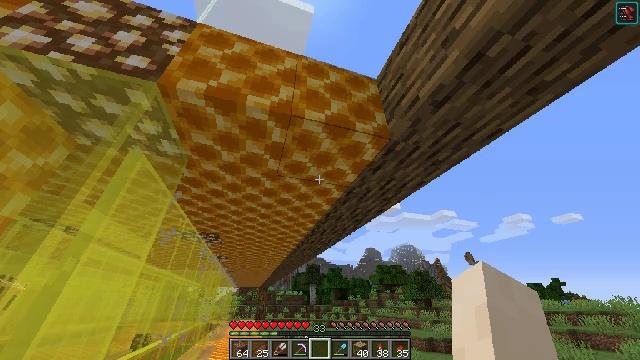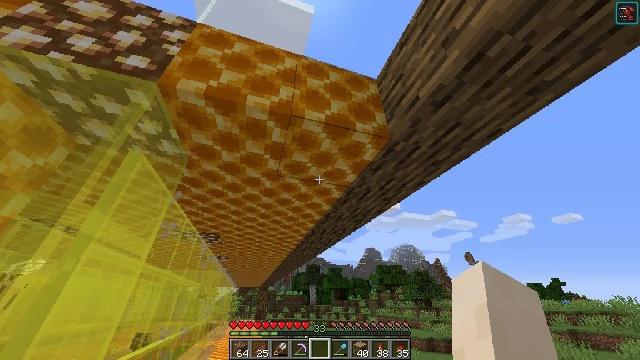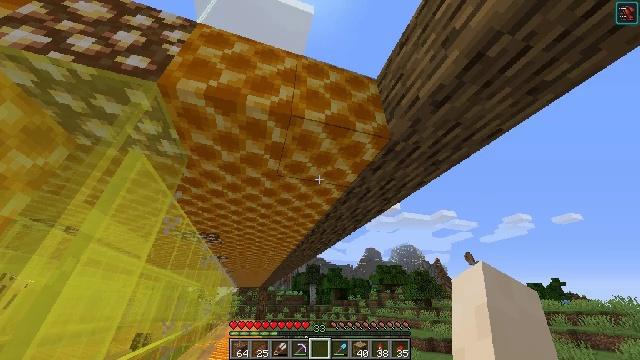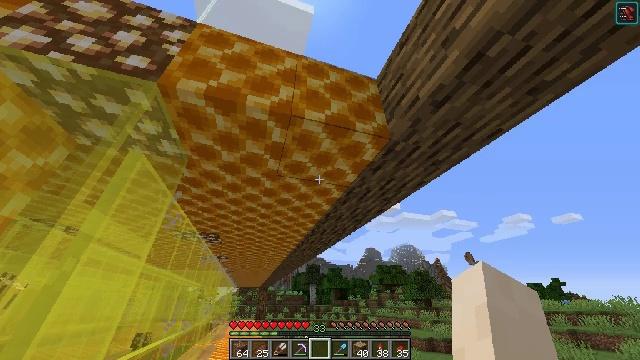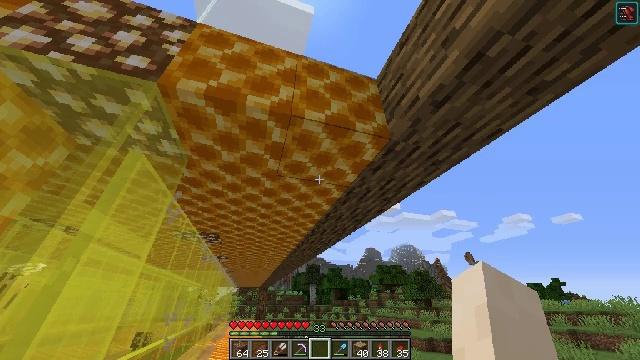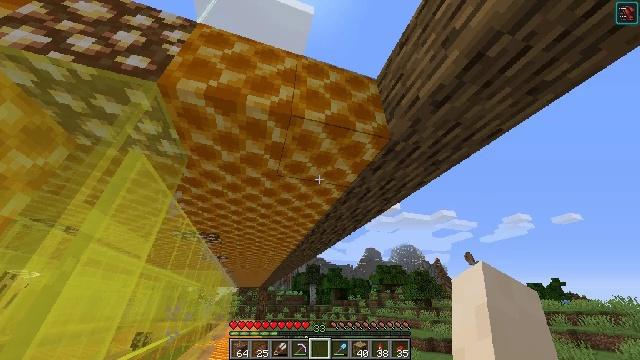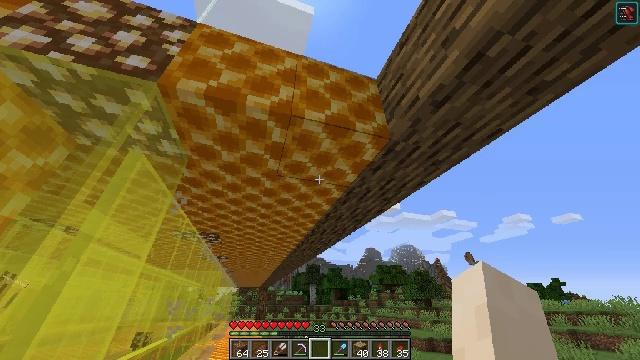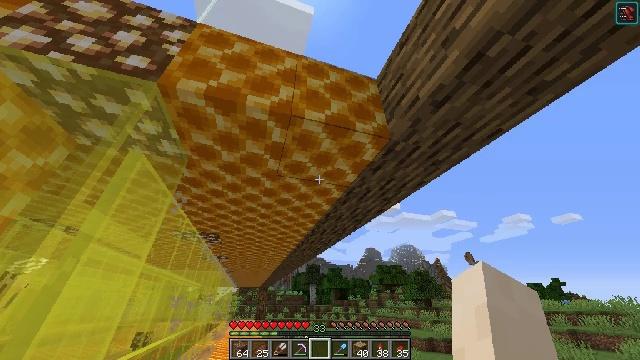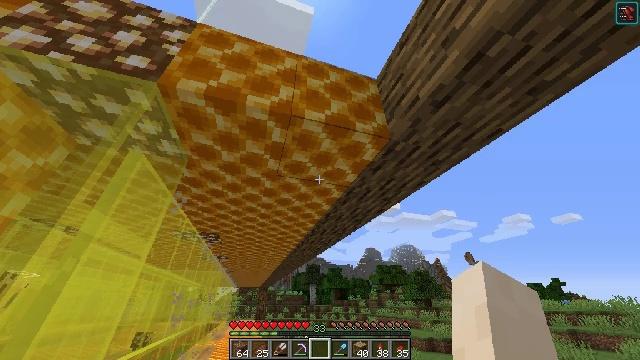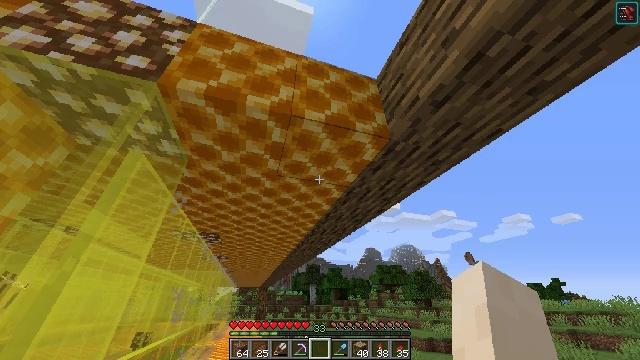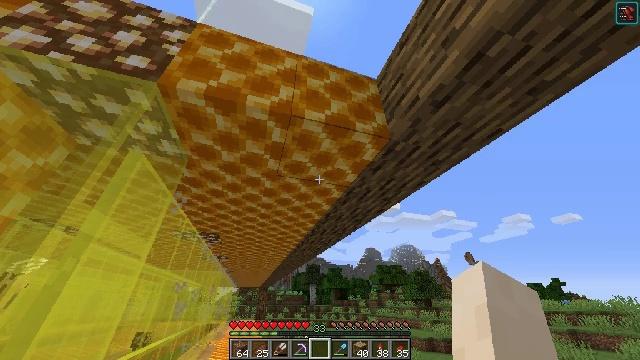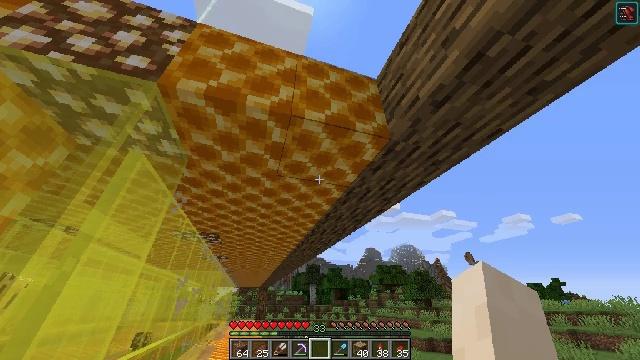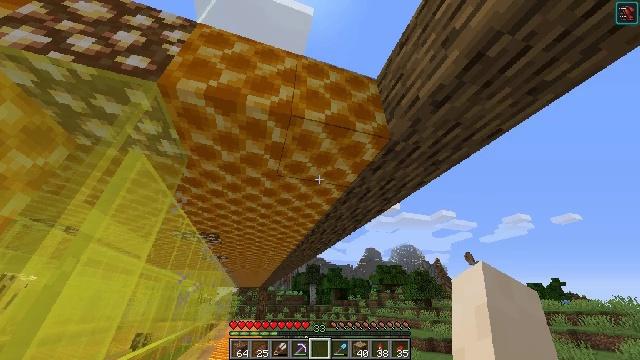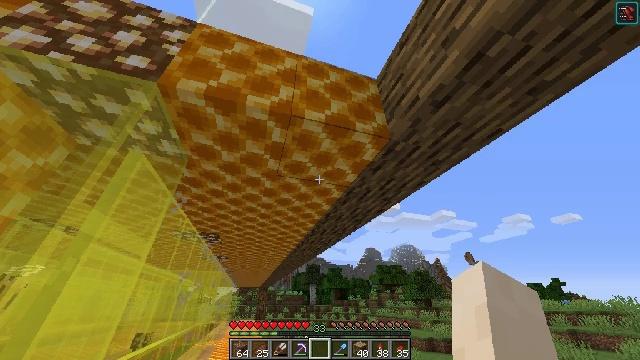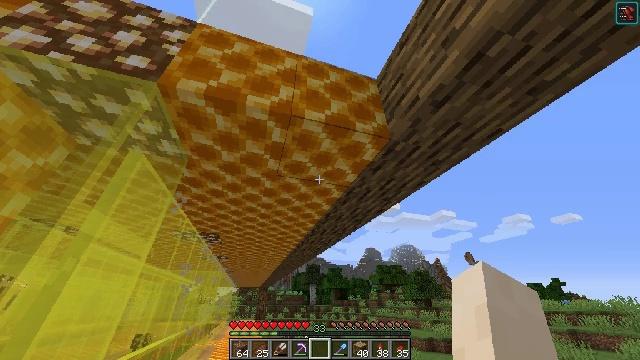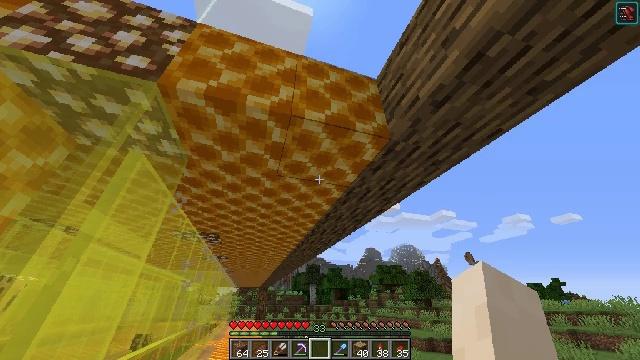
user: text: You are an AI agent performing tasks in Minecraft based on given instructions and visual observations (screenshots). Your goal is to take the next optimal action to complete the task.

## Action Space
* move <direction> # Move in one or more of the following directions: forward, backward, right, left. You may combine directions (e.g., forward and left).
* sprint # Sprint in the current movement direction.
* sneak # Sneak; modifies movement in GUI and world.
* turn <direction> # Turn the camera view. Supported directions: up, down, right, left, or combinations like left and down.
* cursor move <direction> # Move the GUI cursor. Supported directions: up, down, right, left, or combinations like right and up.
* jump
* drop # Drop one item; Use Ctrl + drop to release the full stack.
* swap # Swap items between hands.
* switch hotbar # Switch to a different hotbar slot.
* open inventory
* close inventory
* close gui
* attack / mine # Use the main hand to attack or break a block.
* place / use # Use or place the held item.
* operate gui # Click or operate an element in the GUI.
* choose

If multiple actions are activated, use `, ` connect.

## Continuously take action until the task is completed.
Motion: motion action
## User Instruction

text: Combine 4 honeycombs to form a honeycomb block.
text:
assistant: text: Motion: no_op
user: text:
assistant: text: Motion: no_op
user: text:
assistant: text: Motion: no_op
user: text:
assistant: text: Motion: no_op
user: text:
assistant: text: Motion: no_op
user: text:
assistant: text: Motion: no_op
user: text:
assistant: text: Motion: no_op
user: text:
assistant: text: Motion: no_op
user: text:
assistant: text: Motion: no_op
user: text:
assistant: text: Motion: no_op
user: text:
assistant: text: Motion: no_op
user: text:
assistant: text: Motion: no_op
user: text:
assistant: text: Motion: no_op
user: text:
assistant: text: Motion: no_op
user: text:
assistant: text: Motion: no_op
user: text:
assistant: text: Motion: no_op
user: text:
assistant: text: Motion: no_op
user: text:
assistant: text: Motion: no_op
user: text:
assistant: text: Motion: no_op
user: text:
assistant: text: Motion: no_op
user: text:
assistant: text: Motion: no_op
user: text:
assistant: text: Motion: no_op
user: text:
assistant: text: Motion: no_op
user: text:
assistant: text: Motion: no_op
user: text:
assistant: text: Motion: no_op
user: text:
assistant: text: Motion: no_op
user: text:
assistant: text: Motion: no_op
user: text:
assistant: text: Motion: no_op
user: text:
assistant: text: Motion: no_op
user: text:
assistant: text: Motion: no_op